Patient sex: M
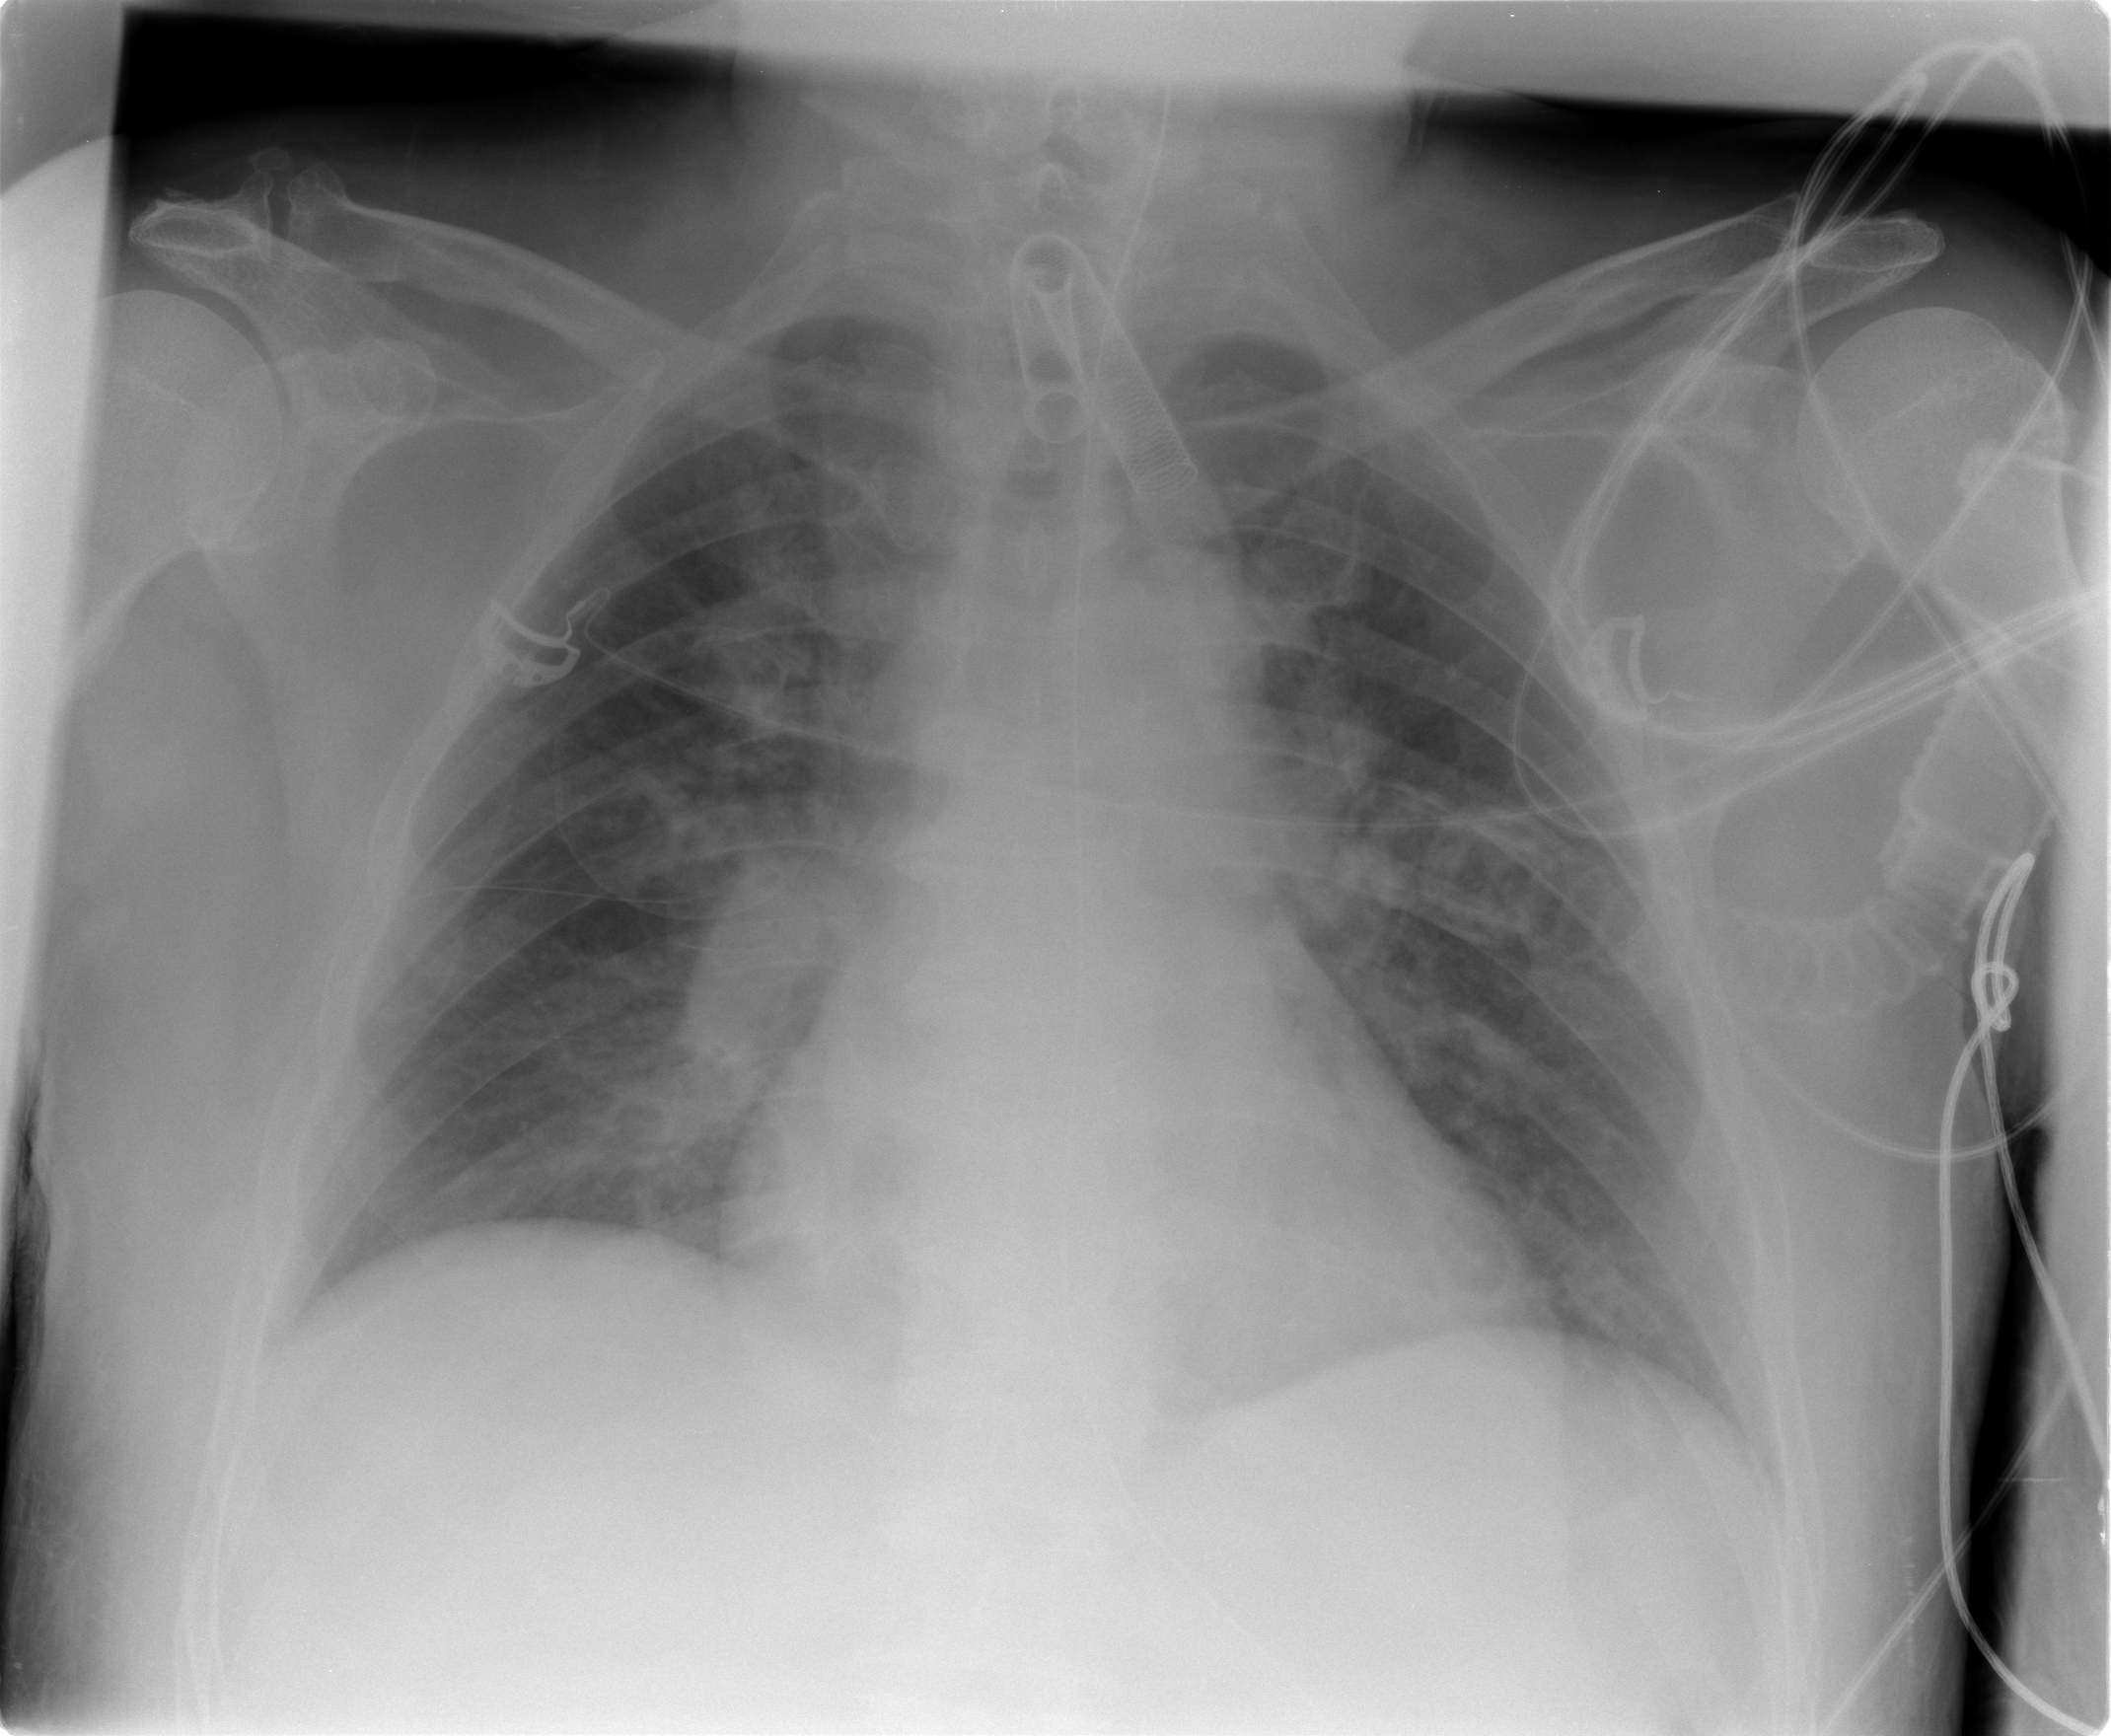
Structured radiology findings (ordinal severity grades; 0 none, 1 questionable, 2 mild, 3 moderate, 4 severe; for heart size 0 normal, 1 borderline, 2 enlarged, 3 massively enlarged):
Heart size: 0
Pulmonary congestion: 2
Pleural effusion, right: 0
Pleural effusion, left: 0
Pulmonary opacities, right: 2
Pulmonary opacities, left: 2
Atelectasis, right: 2
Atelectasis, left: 2